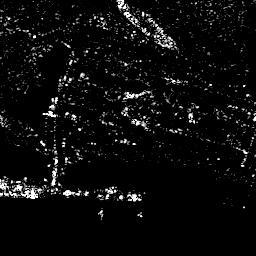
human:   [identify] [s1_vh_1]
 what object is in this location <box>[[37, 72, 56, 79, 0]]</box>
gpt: <ref>1 medium ship at the bottom</ref>